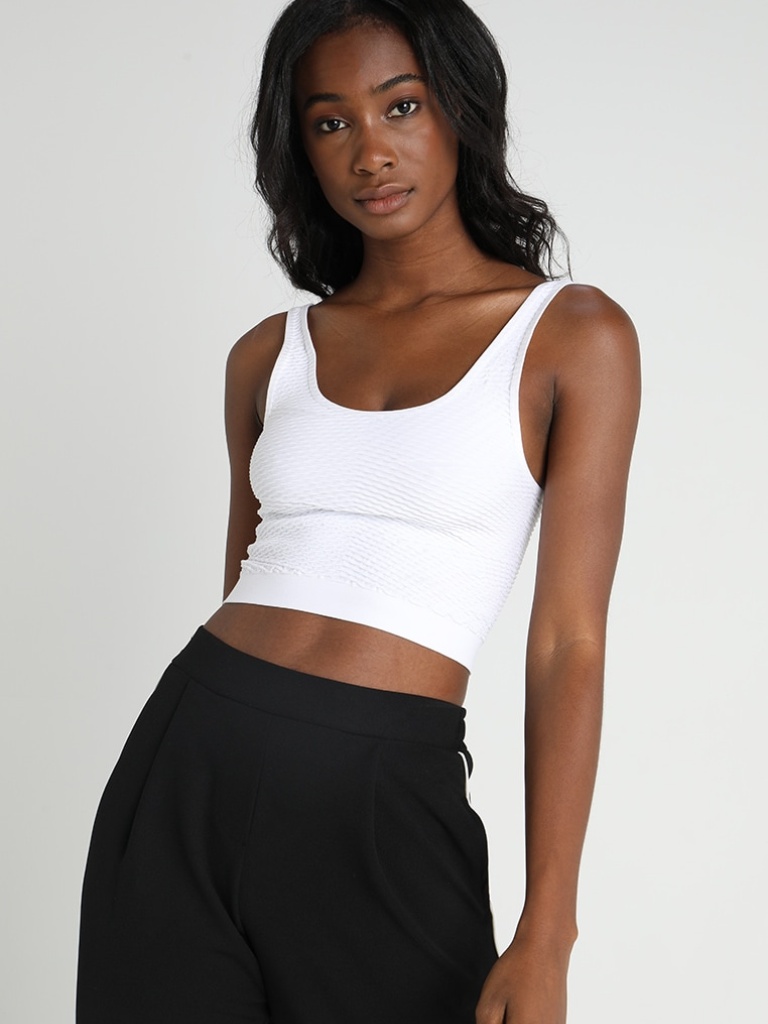
ribbed tight sleeveless cropped length Untucked scoop tank